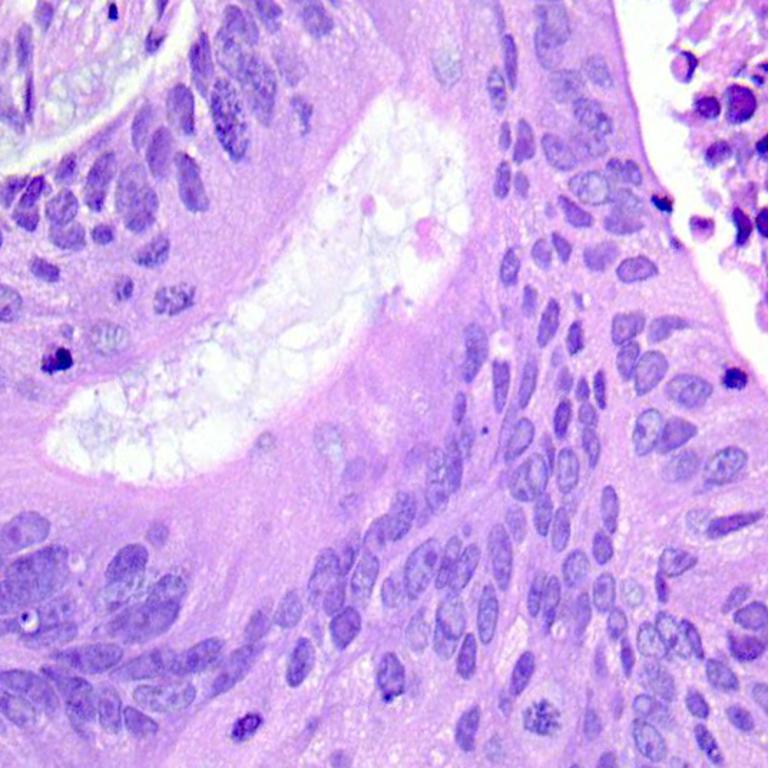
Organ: colon
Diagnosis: adenocarcinomas